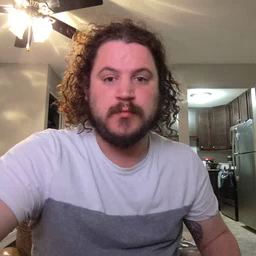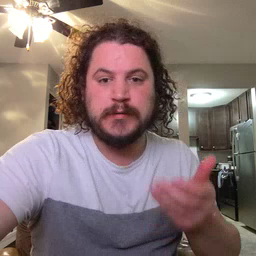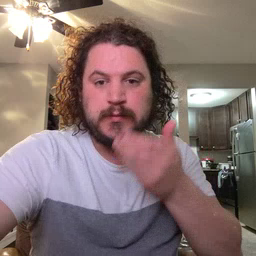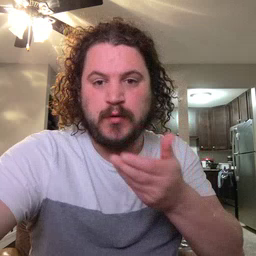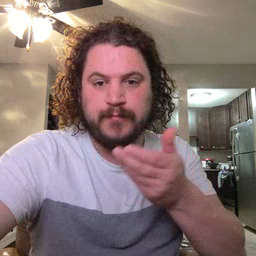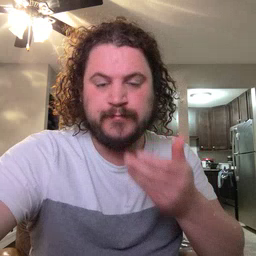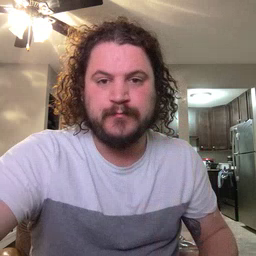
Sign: cereal